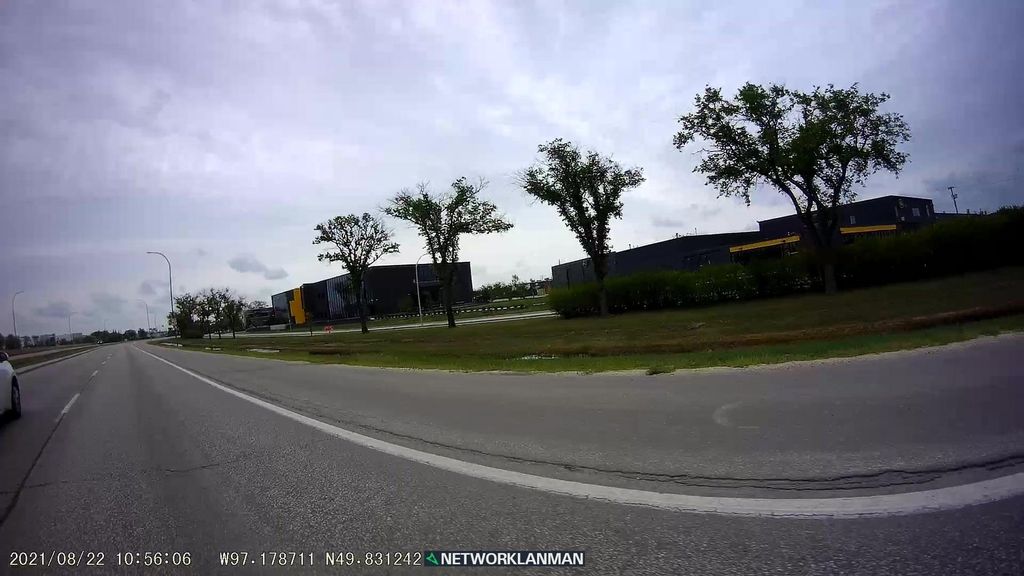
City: winnipeg